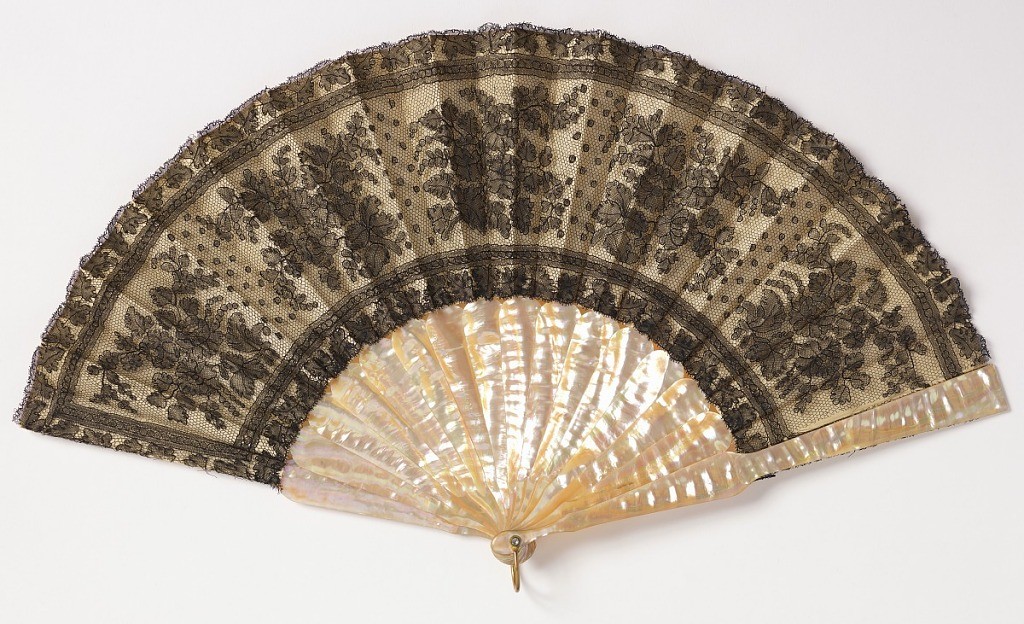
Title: Pleated fan
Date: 19th century
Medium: Silk lace leaf backed with silk, mother-of-pearl sticks
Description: Pleated fan. Leaf of black Chantilly linen lace in design showing bunches of flowers between leaf borders. Backed with white silk. Mother-of-pearl sticks .